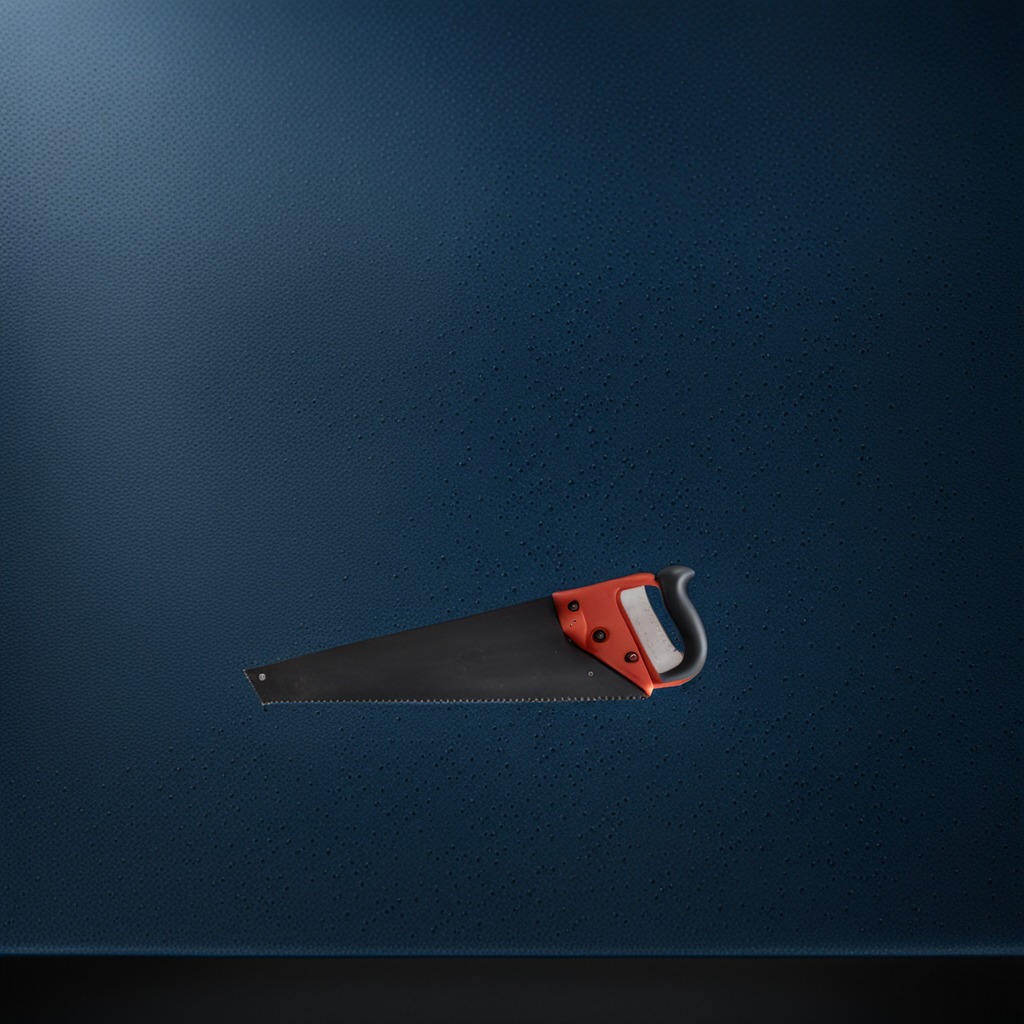
A metal saw is lying on a clean granite tabletop inside a workshop at night.